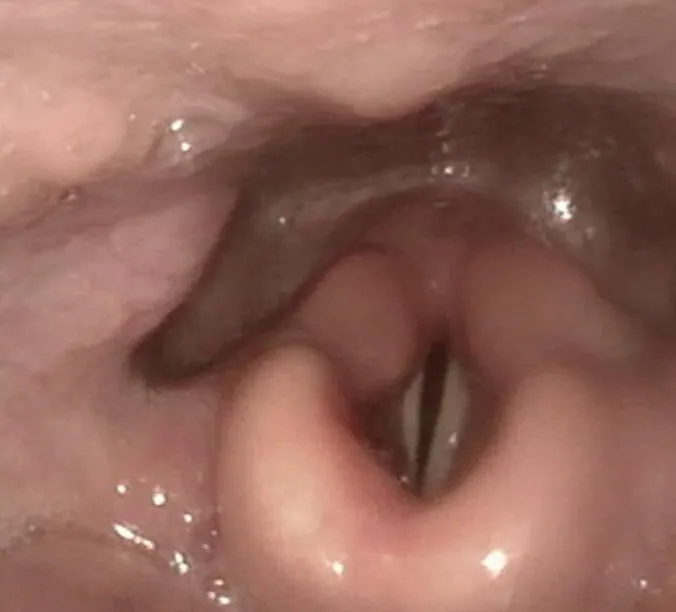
A modest improvement in edema and symptoms during prednisolone 60 mg/days treatment.
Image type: endoscopy (airway_endoscopy)